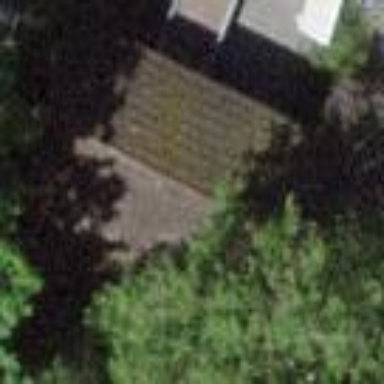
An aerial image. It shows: Barn.